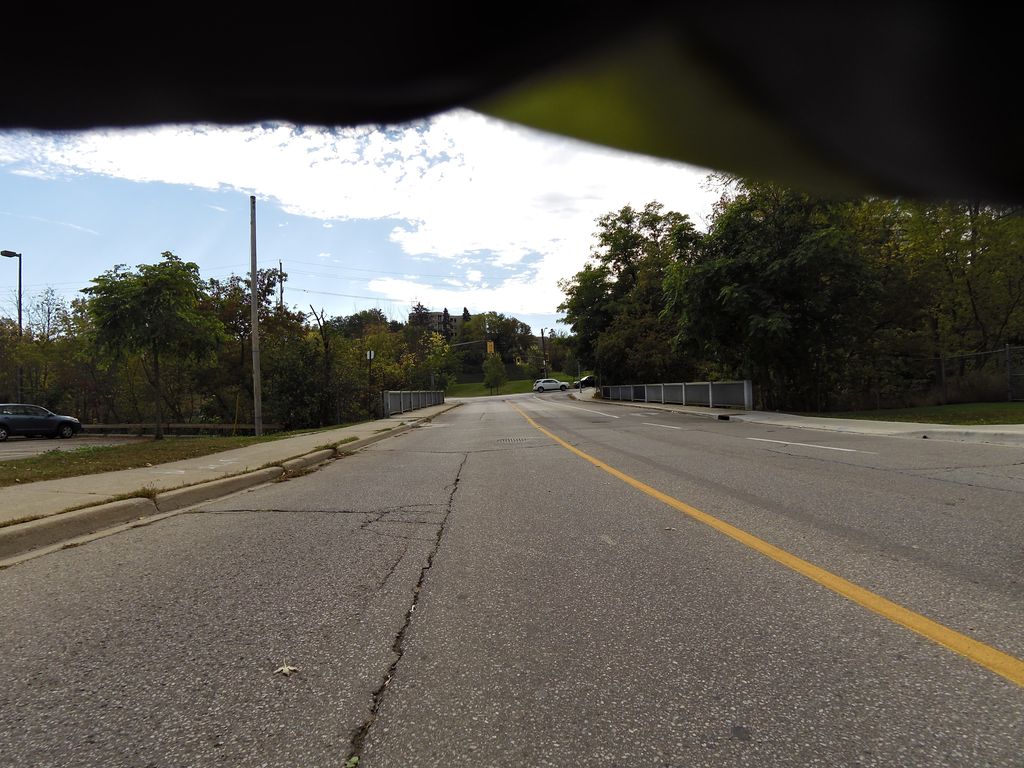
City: hamilton